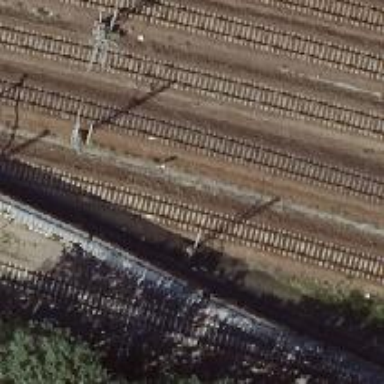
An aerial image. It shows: Railway signal.